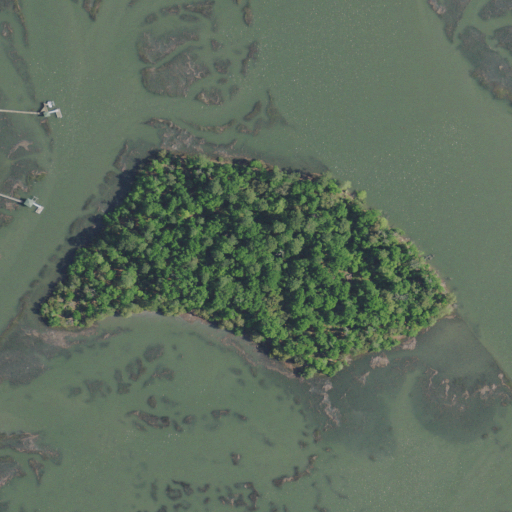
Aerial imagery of island in South Carolina named Rabbit Island containing open water, herbaceous wetlands, evergreen forest, and woody wetlands